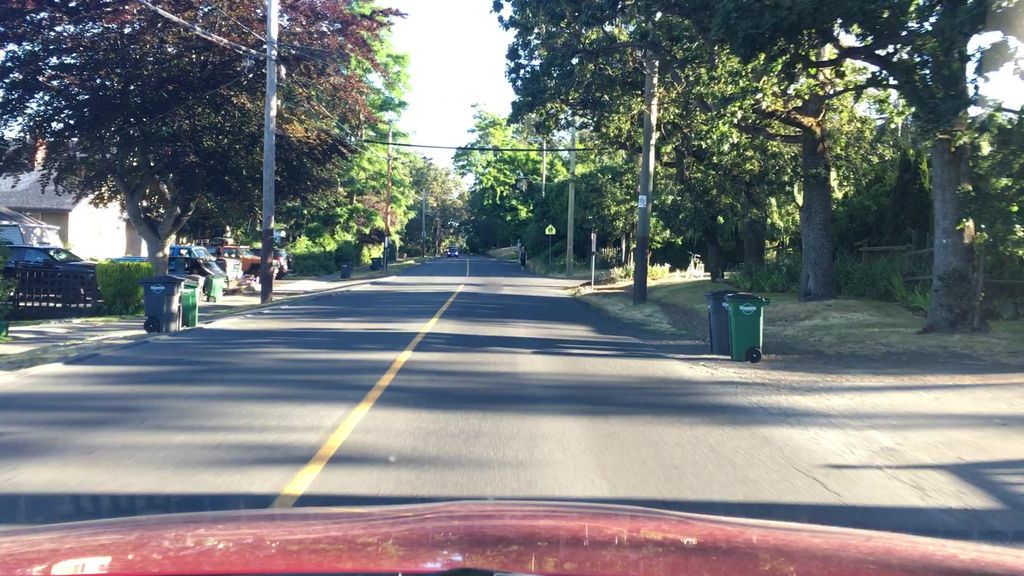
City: victoria